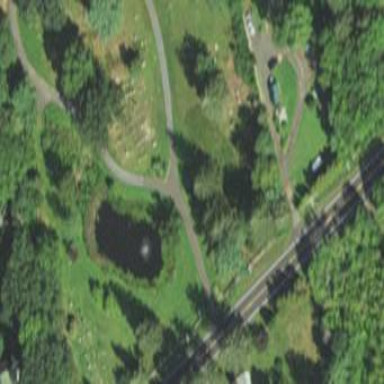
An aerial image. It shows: Cemetery area categorized as cemetery.